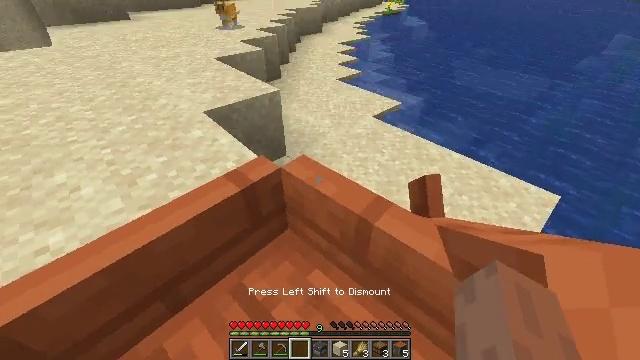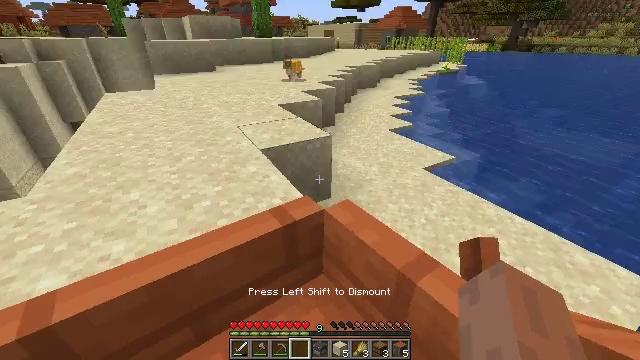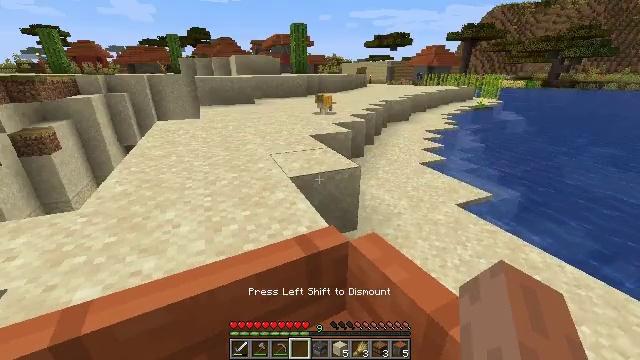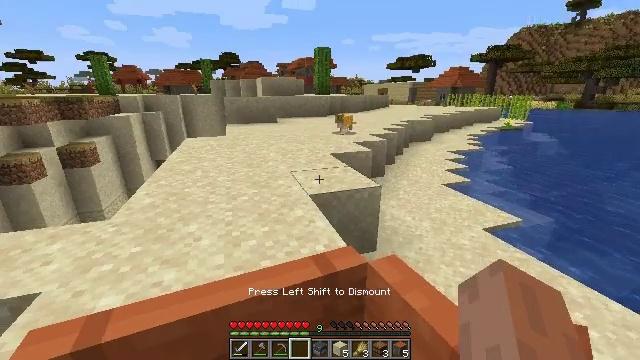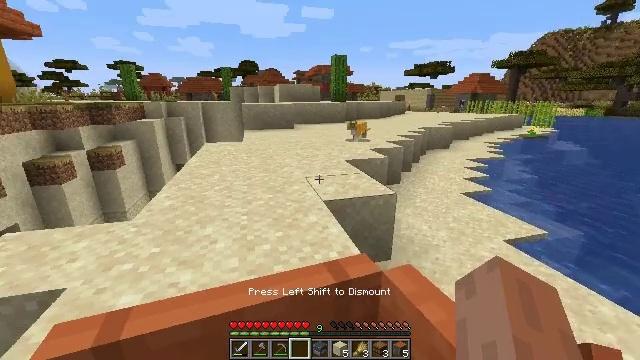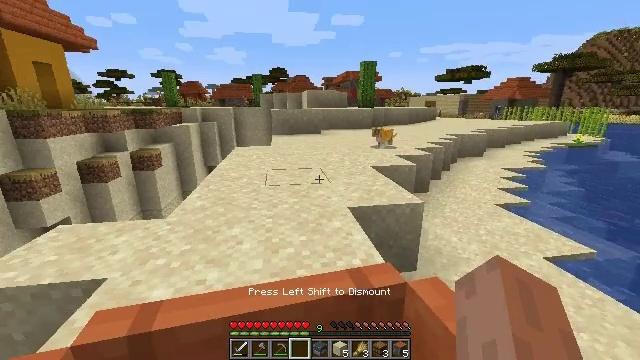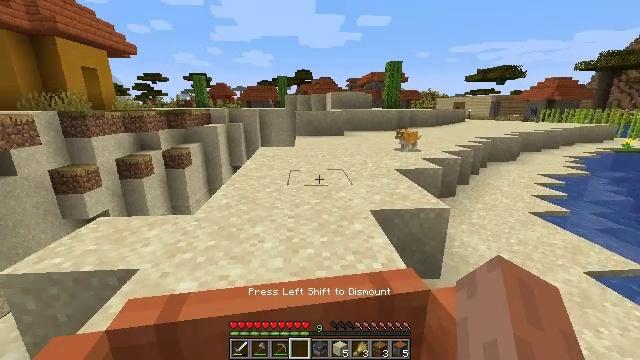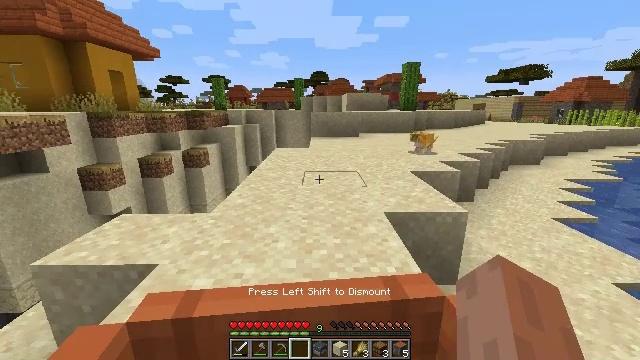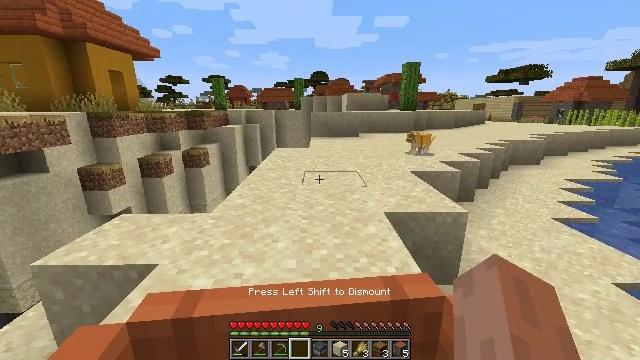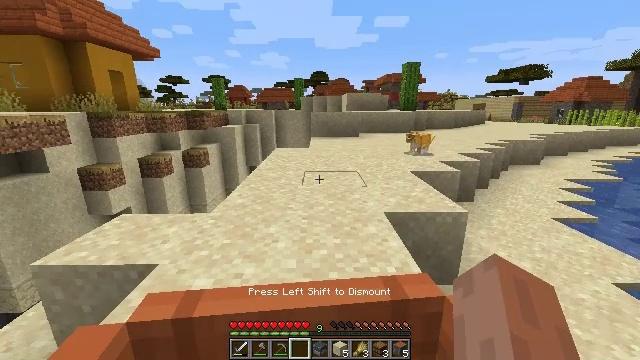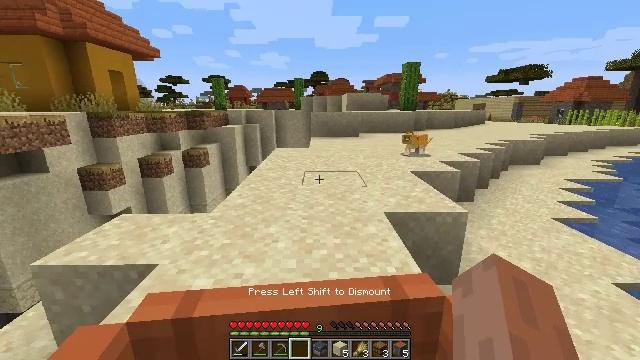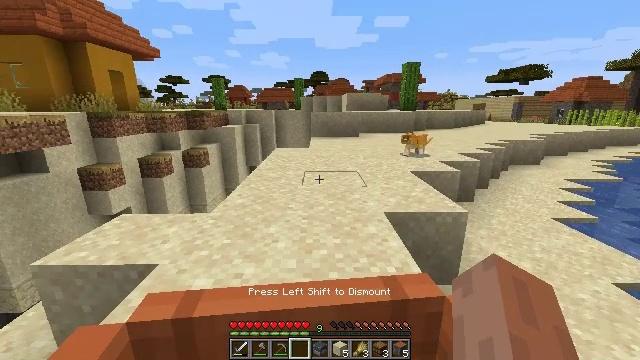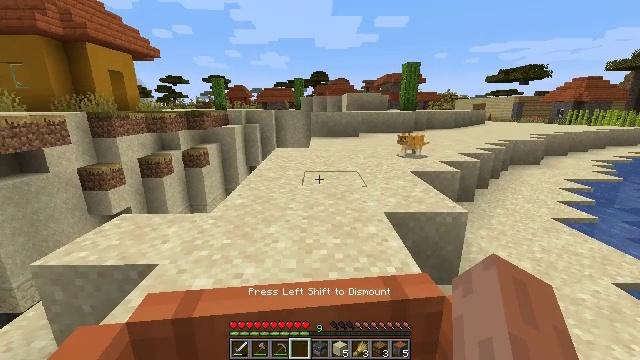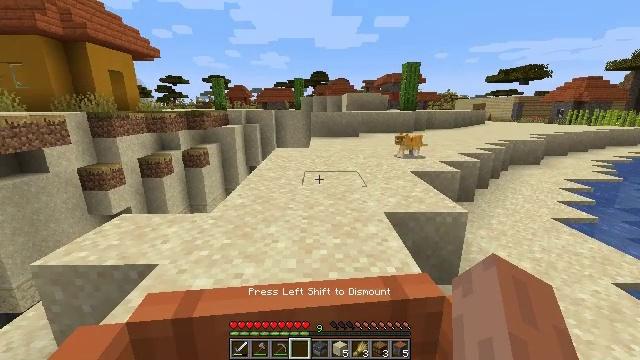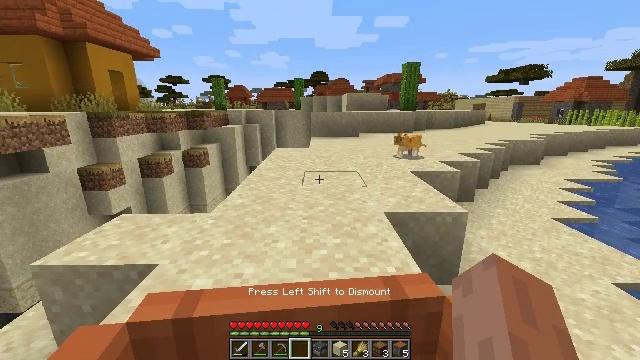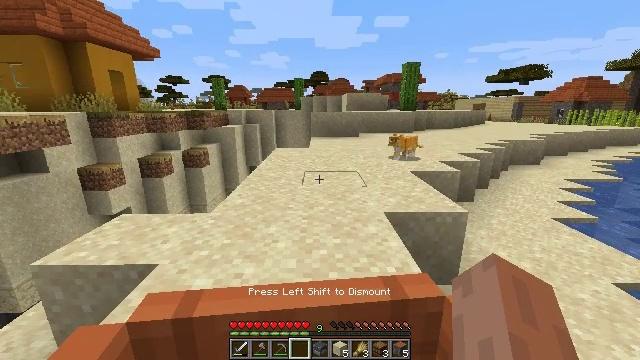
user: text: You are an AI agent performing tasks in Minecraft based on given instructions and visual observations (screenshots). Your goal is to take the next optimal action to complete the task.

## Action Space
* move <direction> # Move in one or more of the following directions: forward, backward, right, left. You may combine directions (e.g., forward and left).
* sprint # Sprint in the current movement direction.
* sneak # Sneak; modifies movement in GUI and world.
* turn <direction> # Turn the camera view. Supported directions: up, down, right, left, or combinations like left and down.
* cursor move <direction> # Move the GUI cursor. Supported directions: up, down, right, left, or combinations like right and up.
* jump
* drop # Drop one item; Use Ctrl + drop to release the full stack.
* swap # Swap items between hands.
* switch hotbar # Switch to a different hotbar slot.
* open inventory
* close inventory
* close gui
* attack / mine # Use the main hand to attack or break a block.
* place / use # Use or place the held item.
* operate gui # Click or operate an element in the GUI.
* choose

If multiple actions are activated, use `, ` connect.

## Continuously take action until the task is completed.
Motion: motion action
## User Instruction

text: Kill the cat.
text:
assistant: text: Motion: turn left and up
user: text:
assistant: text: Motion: turn left and up
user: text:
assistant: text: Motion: turn left and up
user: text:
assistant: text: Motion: turn left and up
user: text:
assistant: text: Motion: turn left and up
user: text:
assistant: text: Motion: turn left
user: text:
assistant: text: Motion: turn left
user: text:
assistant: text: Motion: no_op
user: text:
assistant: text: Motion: no_op
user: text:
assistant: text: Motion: no_op
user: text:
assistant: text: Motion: no_op
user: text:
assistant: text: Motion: no_op
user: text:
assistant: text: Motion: no_op
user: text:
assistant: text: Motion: no_op
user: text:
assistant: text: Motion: no_op
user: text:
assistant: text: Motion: no_op
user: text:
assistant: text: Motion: no_op
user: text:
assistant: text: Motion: no_op
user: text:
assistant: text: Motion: no_op
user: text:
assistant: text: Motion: no_op
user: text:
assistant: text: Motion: no_op
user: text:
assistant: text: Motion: no_op
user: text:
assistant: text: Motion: no_op
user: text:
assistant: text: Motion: no_op
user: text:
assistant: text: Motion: no_op
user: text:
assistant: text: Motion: no_op
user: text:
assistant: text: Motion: no_op
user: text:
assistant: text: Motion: no_op
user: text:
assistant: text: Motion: no_op
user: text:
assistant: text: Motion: no_op